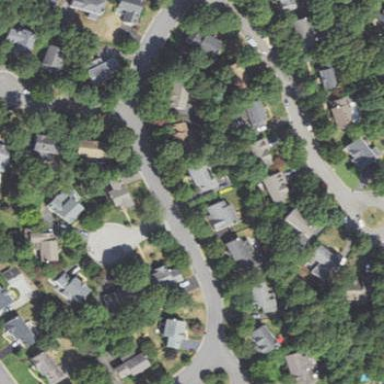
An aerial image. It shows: Residential neighbourhood.